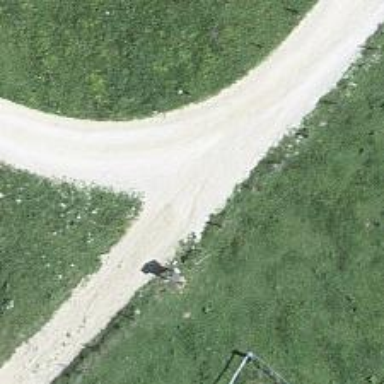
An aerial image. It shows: Rough unpaved track with grade3 tracktype and very horrible smoothness.